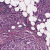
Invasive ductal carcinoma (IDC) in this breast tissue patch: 1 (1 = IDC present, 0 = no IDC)